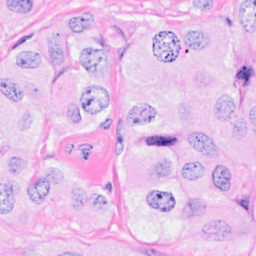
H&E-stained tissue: Breast